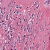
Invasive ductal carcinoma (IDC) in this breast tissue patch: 1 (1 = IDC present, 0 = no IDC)